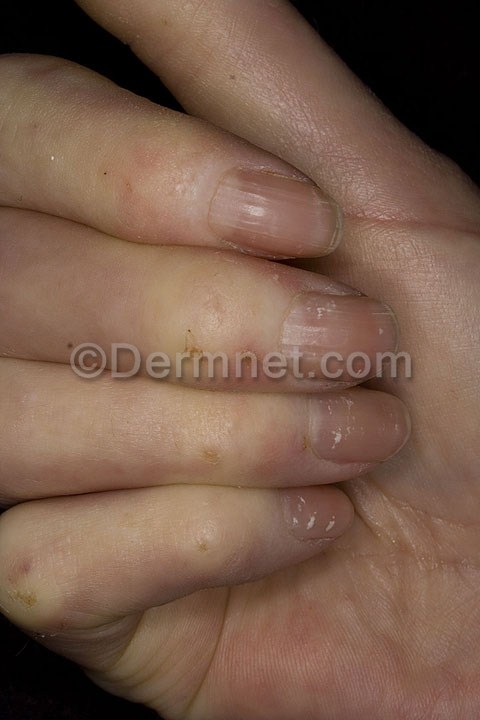
Disease: Lupus and other Connective Tissue diseases